Question: I have just started using XCode 5 and I am curious about this bar and the gradient.
I can't say I remember seeing that before version 5. I just noticed it after doing some profiling, although it's possible that it's been there all along. Even in version 4.5 for all I know.
The gradient seems to be different in each code block, so I am thinking it represents time spent in that block of code. Looking through the code, it seems to be darker in areas with loops, which is why I have that assumption.
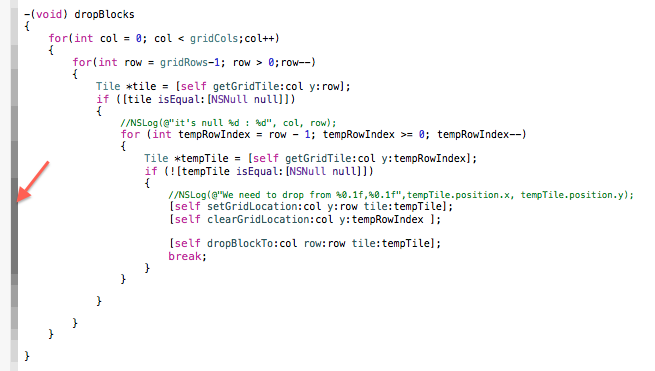
Answer: I'm pretty sure that it is just a visual aid to let you know what scope you are in. If you mouse-over it, Xcode will highlight the scope, and if you click, all the code between the braces is hidden.
EDIT: It has been in XCode since at least version 4.